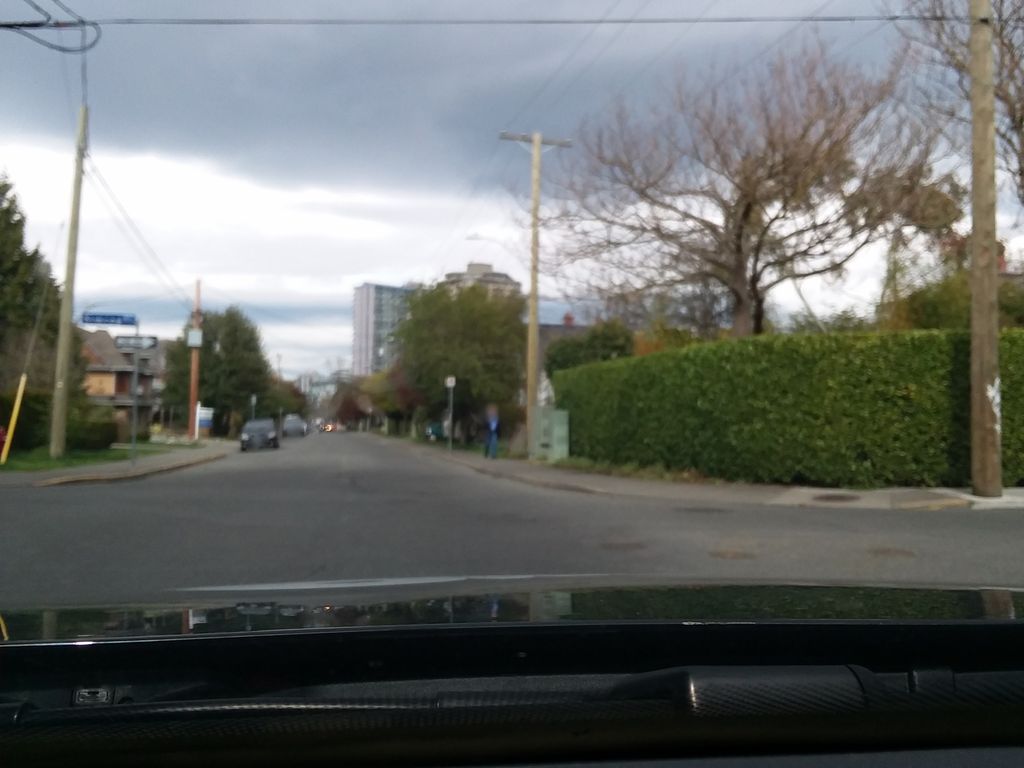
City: victoria